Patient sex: M
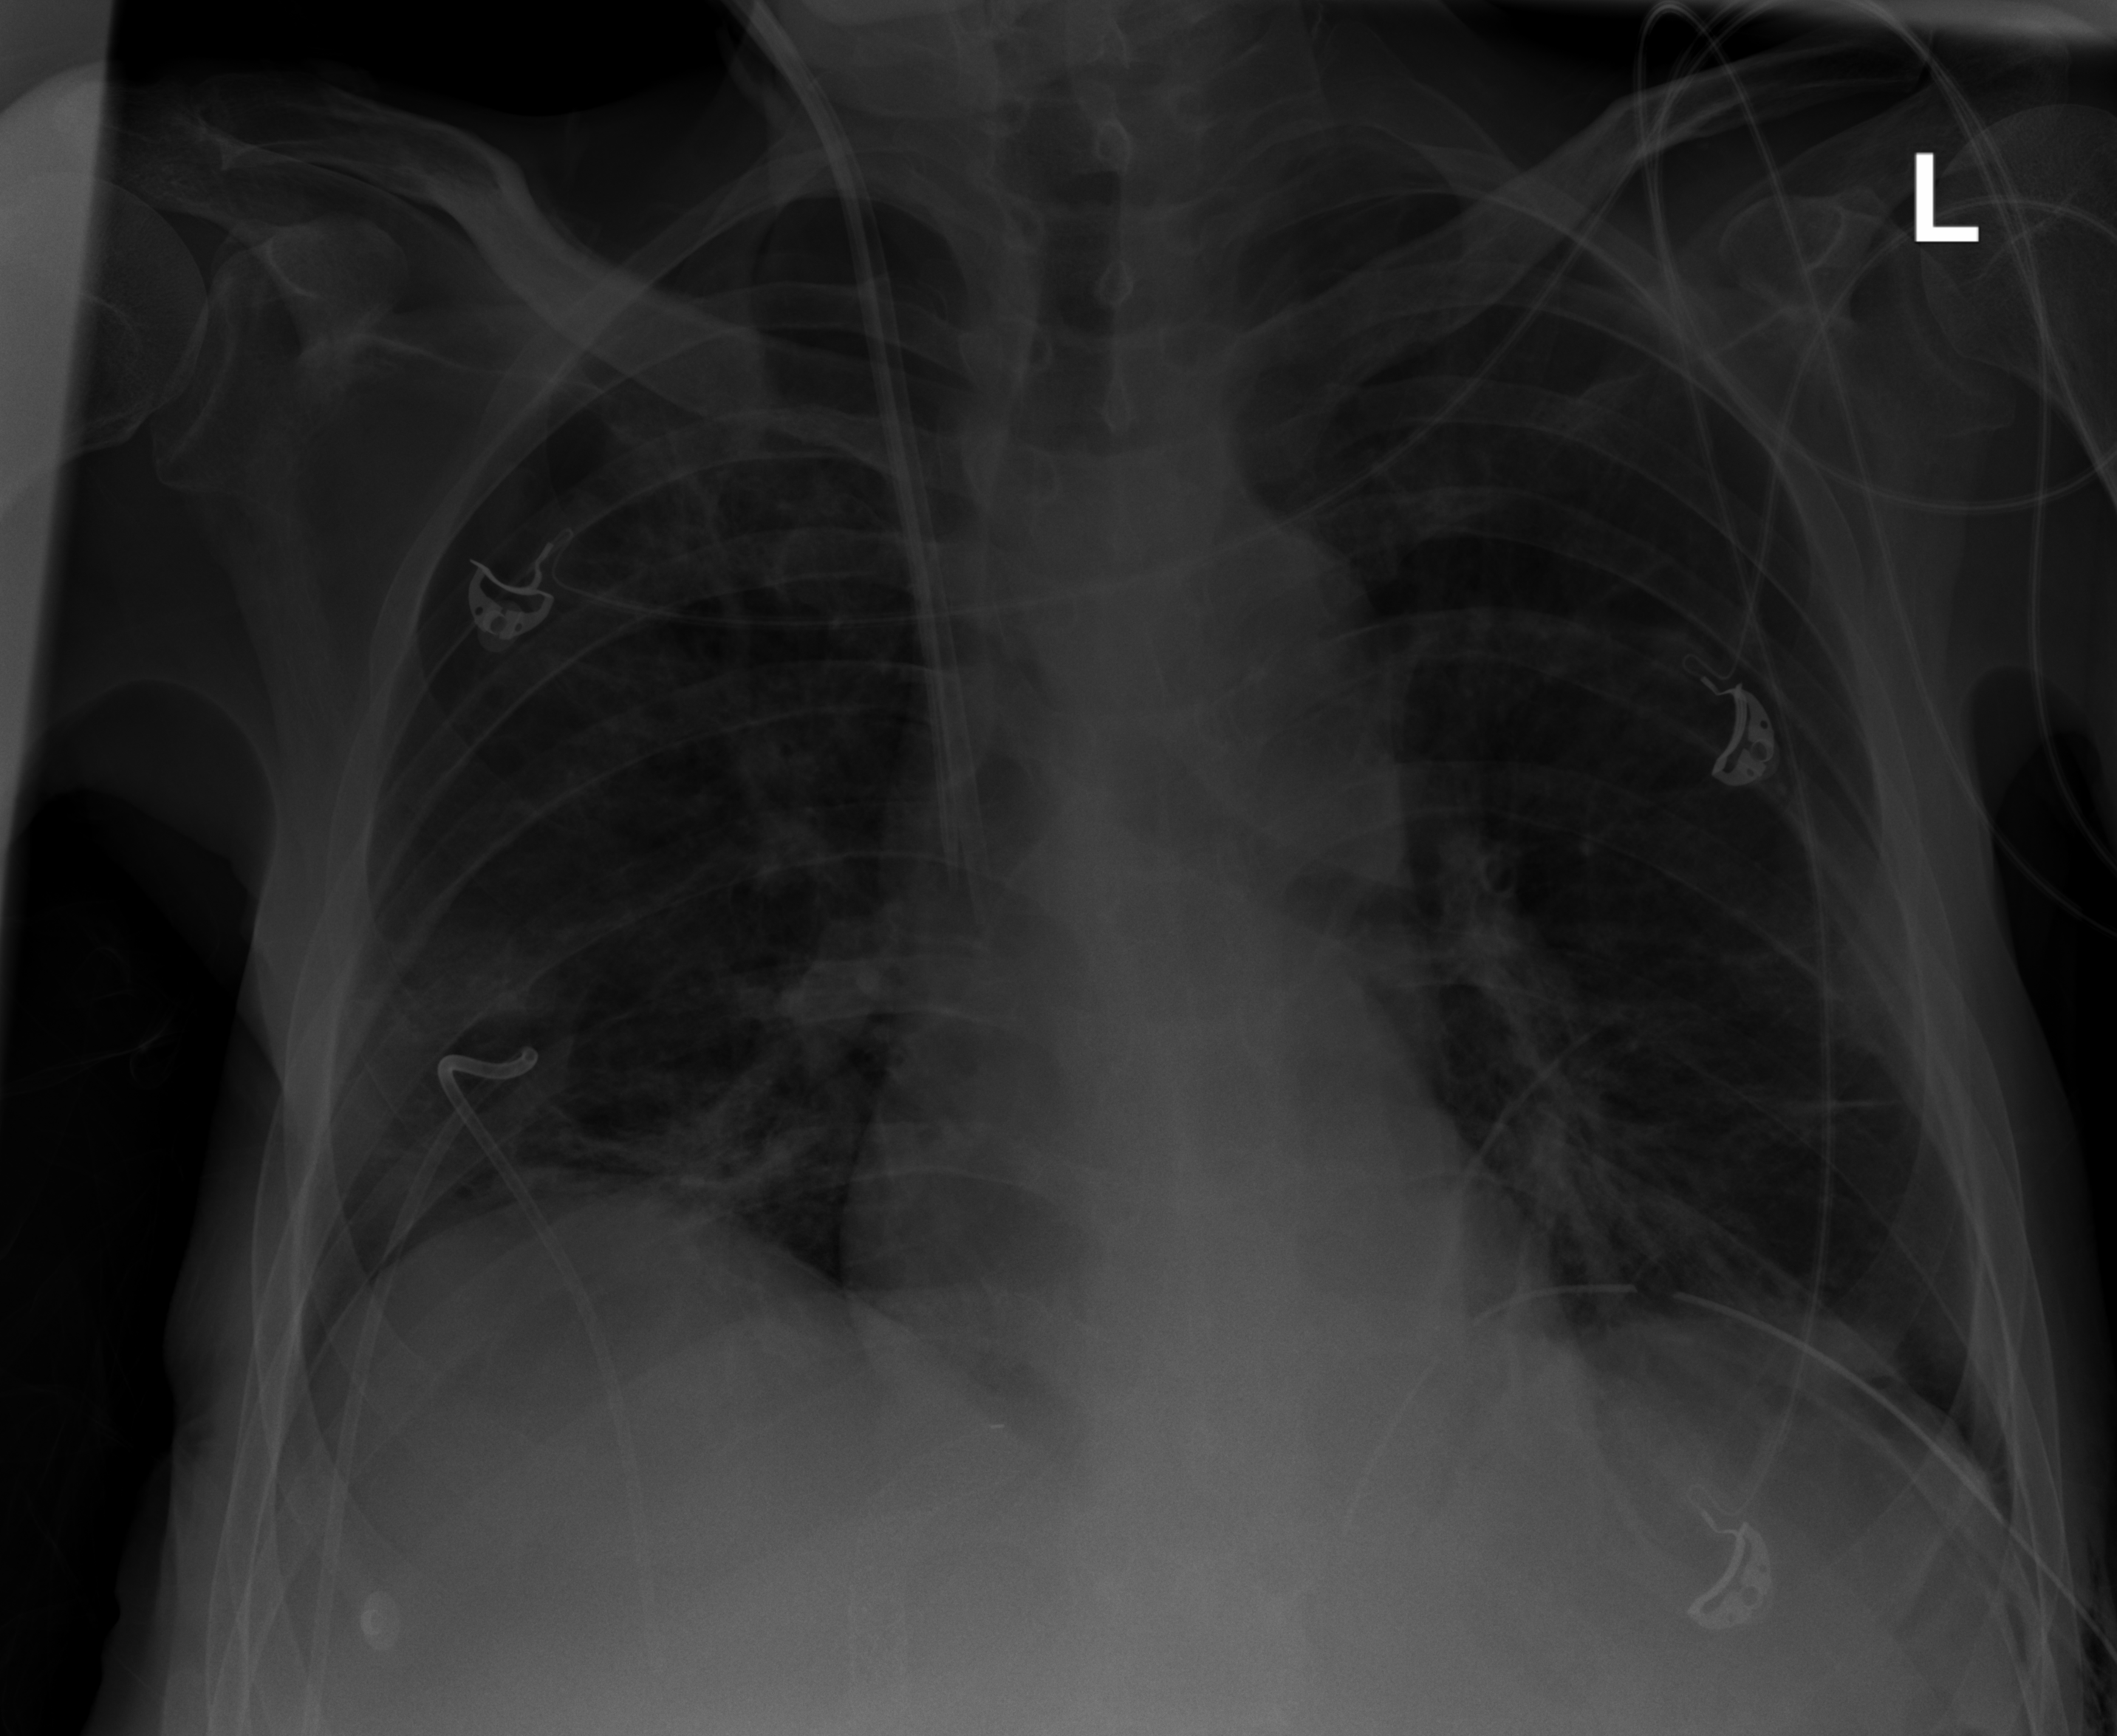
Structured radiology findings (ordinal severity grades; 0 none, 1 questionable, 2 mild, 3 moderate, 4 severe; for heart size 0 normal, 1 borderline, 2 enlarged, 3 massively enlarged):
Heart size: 0
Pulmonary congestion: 0
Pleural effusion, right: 1
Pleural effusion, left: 0
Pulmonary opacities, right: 2
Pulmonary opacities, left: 2
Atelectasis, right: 2
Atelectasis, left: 2